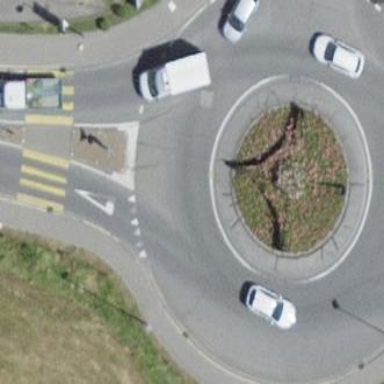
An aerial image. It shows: Secondary road around roundabout.